Interaction volume radius: 5 \u00c5
Interaction volume height: 20 \u00c5
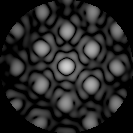
Disorder parameter: 0.2102